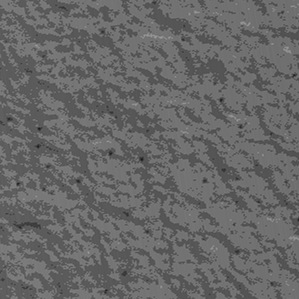
Label: frost